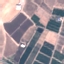
Land use / land cover class: PermanentCrop